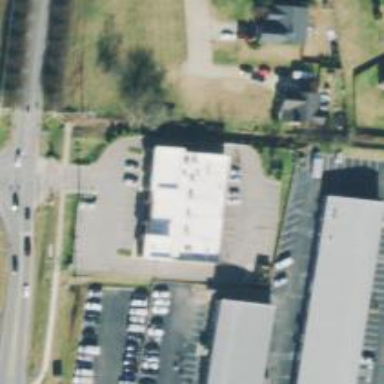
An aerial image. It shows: Veterinary facility.